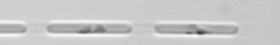
Label: Skeletonema